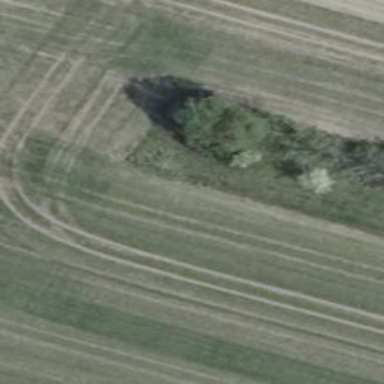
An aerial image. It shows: Row of deciduous broadleaved trees.